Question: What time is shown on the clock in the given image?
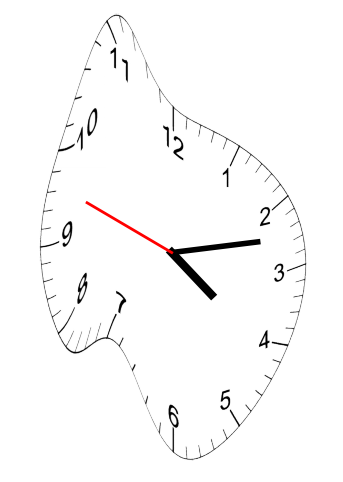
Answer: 04:12:48